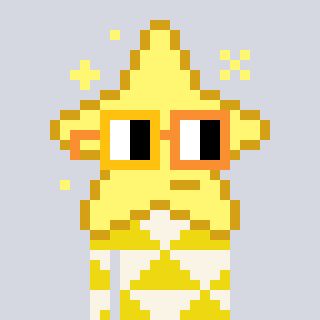
a pixel art character with square yellow and orange glasses, a star-shaped head and a yellow-colored body on a cool background